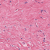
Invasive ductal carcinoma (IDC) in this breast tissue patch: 0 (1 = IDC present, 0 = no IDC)